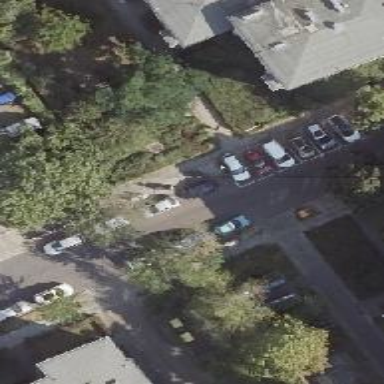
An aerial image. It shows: There is footway but no sidewalk.